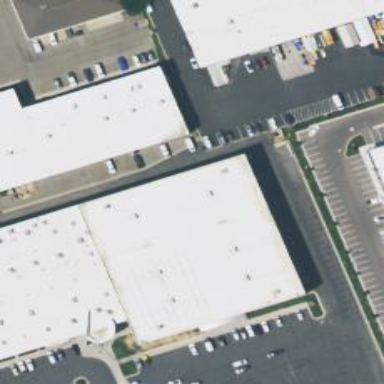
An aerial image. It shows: Building that houses trampoline park.